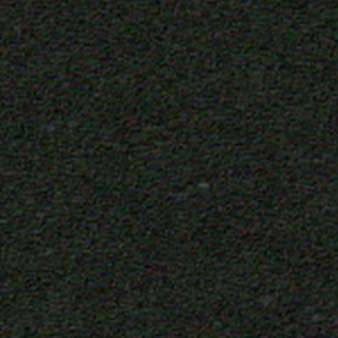
Label: other